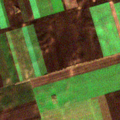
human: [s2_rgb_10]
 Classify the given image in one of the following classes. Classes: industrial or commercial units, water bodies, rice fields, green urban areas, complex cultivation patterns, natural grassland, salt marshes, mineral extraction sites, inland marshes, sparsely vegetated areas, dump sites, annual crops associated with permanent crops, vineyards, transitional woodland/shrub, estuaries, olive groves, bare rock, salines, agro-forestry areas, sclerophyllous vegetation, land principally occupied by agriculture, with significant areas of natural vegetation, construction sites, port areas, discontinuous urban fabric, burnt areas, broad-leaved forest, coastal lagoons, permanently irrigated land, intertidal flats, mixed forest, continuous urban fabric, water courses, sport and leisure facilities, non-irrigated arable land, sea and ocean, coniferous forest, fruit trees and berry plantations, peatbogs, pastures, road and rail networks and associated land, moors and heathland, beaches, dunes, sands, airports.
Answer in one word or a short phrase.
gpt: non-irrigated arable land